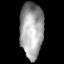
Tissue: skin
Cell type: Myeloid cells
Senescence score: 0.2766
Nuclear area (px): 1284
Mean DAPI intensity: 160.223